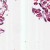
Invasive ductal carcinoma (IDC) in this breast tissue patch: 0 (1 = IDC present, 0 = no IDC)